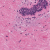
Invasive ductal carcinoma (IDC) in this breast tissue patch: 0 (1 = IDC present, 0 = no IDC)